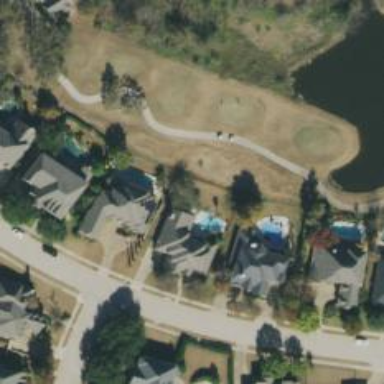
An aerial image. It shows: Path for both roads and golfers.